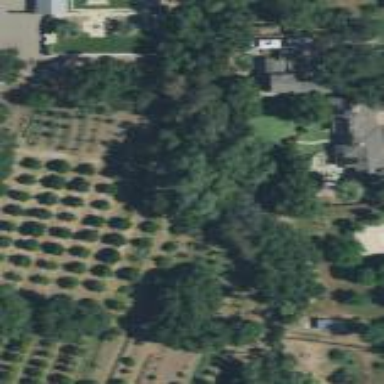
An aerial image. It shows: Orchard.